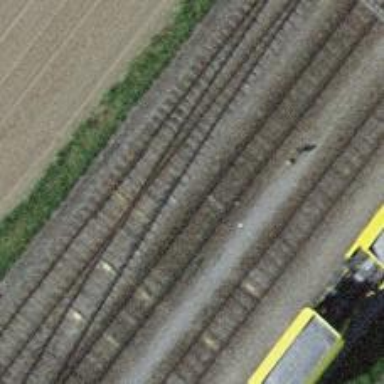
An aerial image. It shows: Rail siding with electrified tracks using contact line.